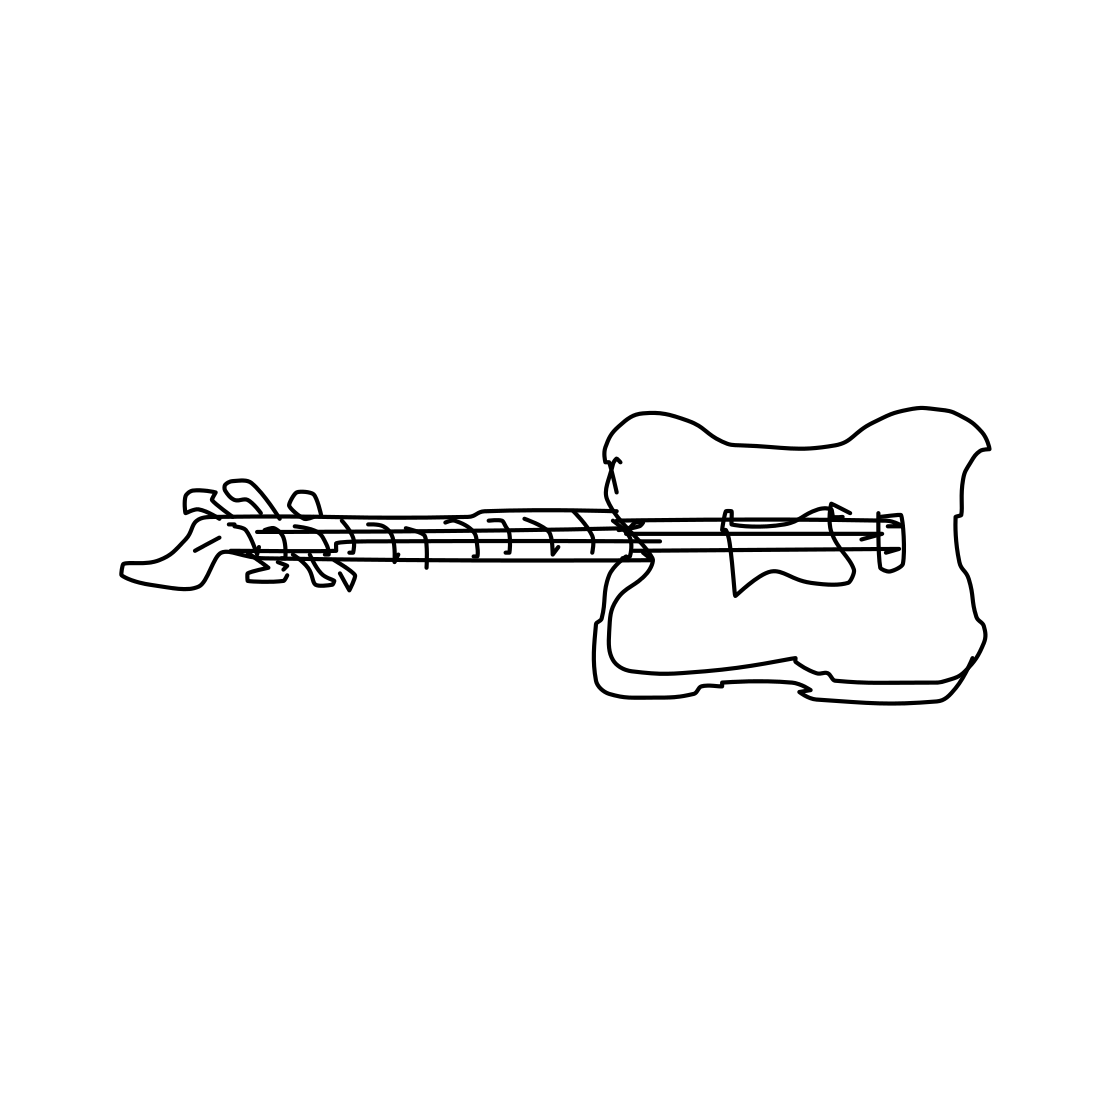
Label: guitar